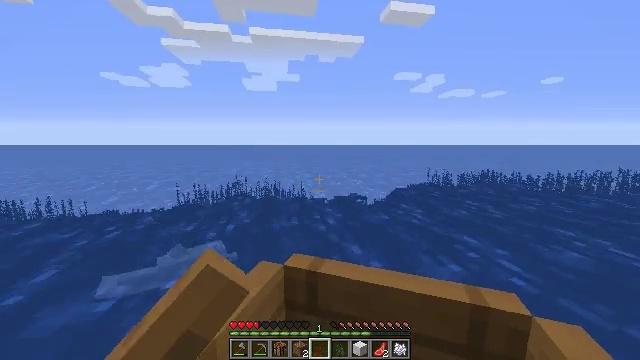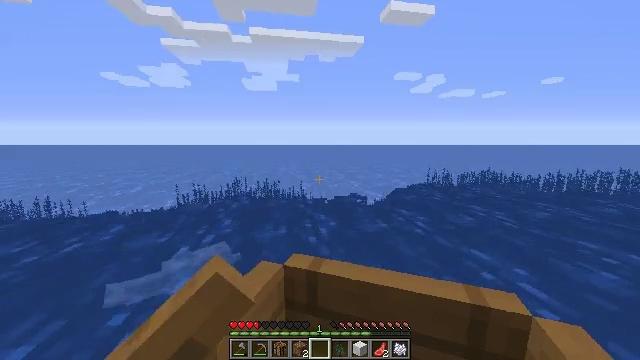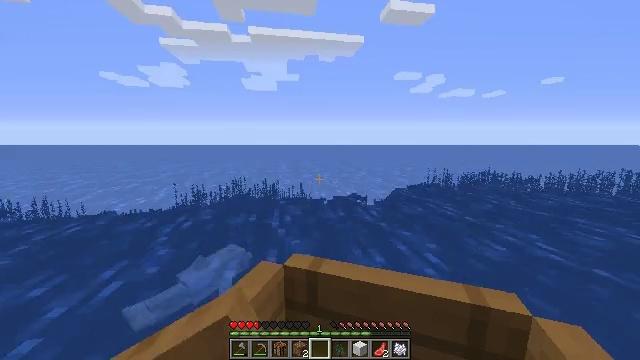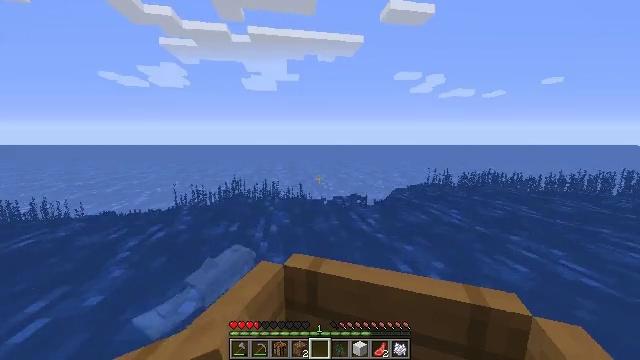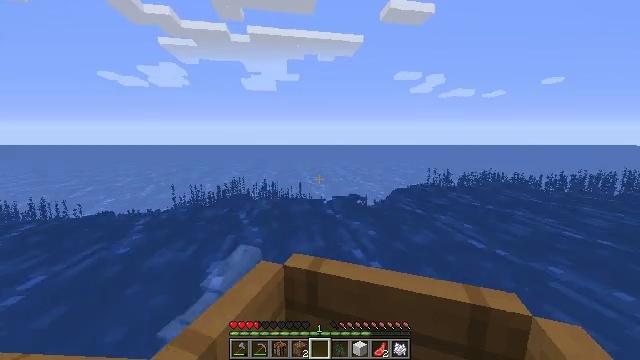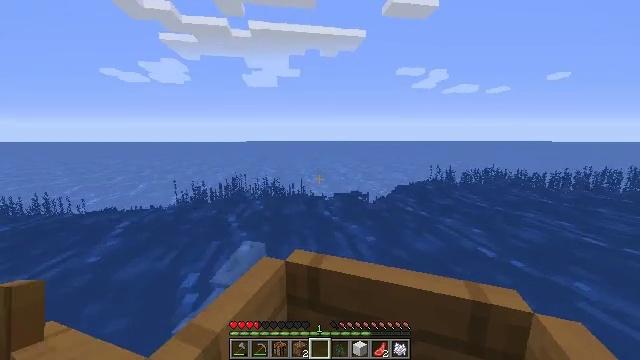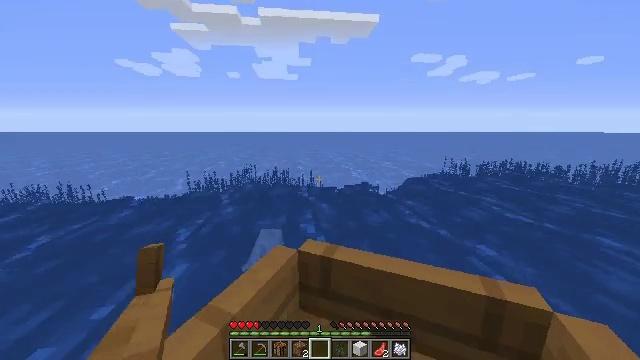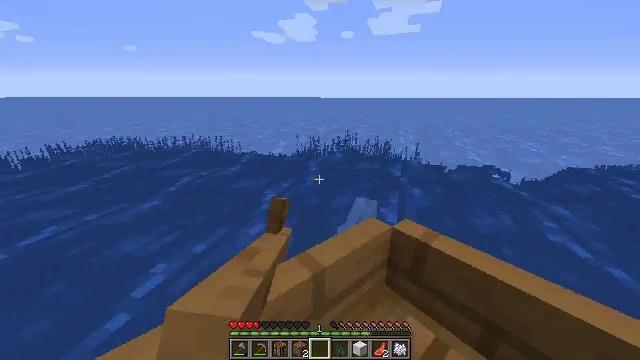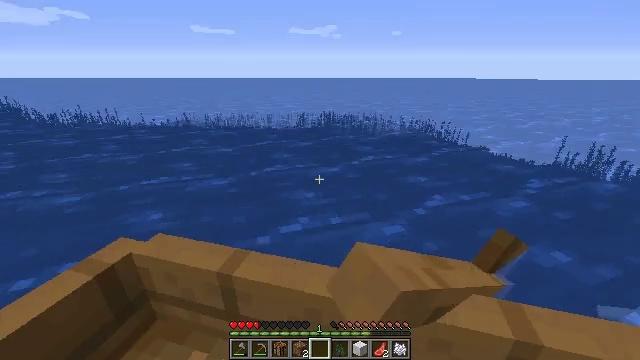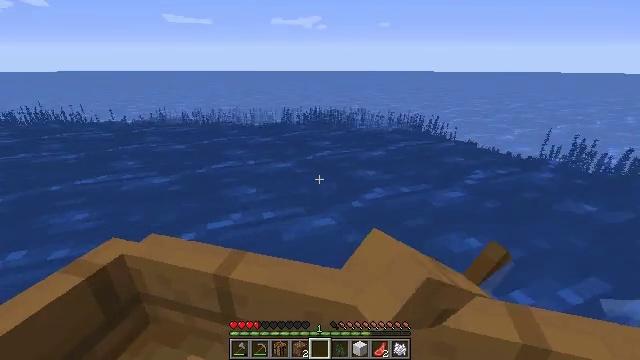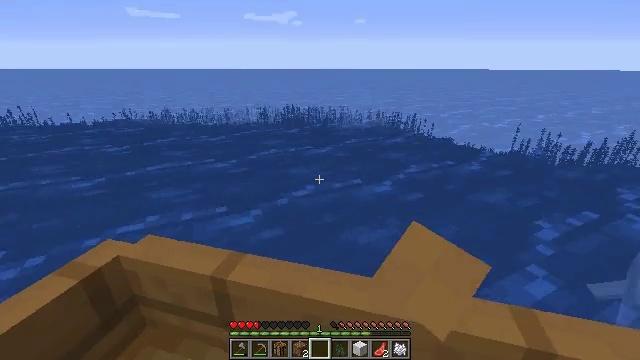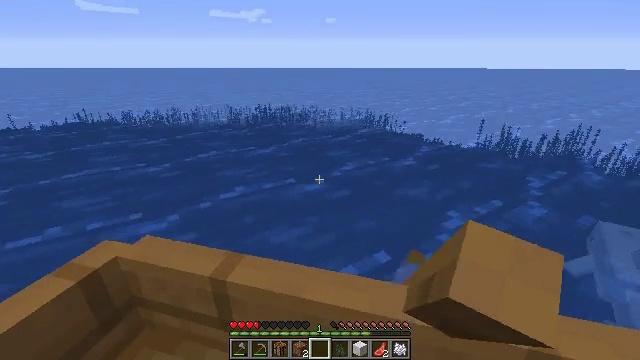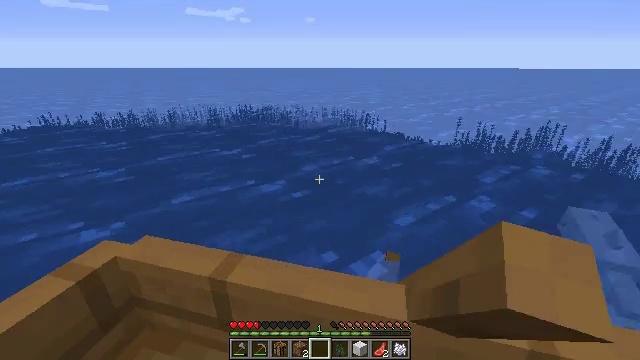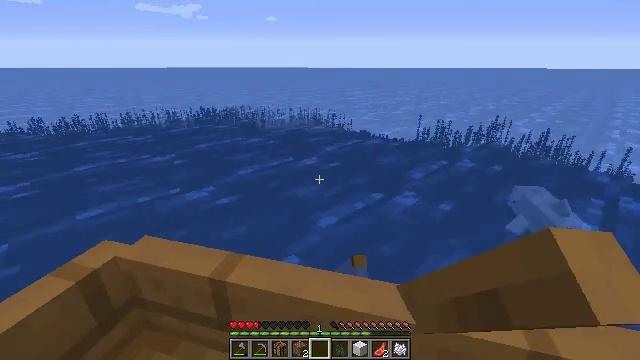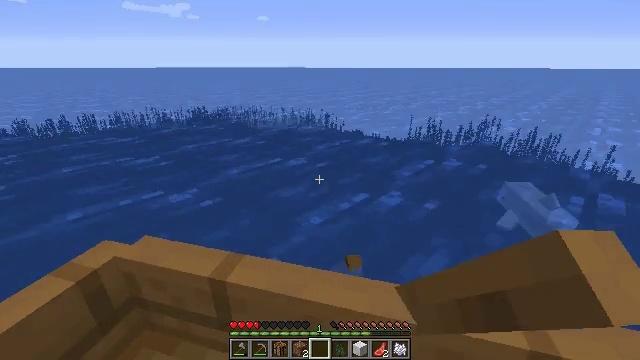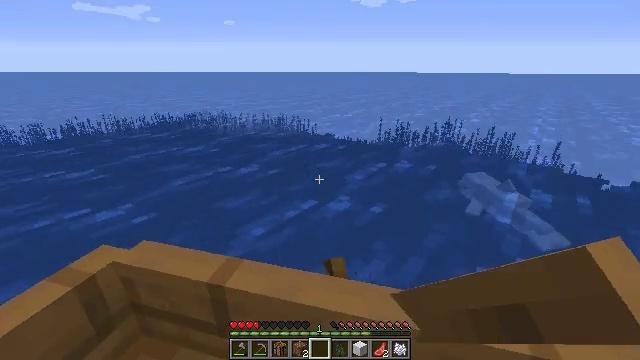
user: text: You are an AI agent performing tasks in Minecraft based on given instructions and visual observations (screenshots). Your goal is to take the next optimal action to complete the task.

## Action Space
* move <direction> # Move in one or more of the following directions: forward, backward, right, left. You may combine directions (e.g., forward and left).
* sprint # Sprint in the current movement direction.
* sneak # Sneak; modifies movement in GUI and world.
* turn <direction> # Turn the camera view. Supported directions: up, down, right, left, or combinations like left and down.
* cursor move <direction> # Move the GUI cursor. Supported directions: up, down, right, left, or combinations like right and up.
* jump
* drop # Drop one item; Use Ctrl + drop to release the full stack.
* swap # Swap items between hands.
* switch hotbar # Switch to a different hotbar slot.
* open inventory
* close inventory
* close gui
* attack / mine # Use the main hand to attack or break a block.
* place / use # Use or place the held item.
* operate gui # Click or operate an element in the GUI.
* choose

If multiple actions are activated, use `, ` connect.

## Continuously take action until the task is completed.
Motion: motion action
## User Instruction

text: Mine the jungle stairs from a structure.
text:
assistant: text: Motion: move forward
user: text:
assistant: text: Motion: move forward
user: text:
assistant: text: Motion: move forward
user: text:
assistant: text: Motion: move forward
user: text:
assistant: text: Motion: move forward and move right
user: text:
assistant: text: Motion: move right, turn left and down
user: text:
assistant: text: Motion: move right, turn left and down
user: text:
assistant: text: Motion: move right, turn left and down
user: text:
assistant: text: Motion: move right, turn left
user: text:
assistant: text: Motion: move right
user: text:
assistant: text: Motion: move right
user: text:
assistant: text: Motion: move right
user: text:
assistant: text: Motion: move right
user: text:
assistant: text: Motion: move right
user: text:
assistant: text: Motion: move right
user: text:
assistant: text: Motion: move right, turn right and up
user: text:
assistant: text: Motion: move right, turn right and up
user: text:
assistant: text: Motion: turn right and up
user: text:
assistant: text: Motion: move forward, turn right and up
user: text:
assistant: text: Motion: move forward
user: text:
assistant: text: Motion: move forward, turn down
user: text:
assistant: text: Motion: move forward
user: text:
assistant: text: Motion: move forward
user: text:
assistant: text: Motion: move forward
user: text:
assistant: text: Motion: move forward, turn left and down
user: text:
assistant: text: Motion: move forward, turn left
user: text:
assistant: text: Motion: move forward, turn left
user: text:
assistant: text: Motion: move forward, turn left
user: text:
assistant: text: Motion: turn left
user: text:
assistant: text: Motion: turn left